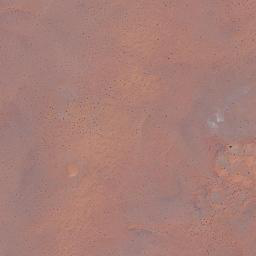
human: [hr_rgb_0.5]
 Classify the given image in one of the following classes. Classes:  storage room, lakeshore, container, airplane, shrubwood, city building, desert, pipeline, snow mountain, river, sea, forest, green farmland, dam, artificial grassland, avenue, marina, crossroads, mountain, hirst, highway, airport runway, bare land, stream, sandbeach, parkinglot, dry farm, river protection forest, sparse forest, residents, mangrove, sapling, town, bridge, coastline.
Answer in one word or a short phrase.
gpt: desert